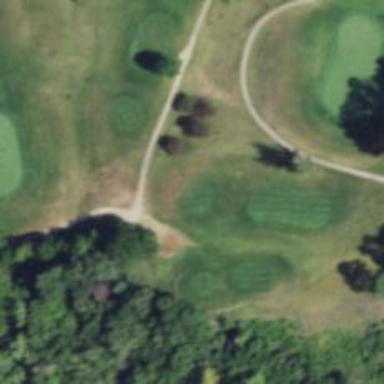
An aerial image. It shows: Golf tee.